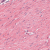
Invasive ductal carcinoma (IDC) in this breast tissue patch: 0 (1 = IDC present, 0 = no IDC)